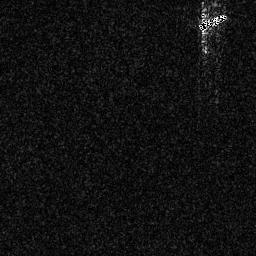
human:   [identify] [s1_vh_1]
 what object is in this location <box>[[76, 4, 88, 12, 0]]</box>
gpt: <ref>1 medium ship at the top right</ref>